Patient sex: F
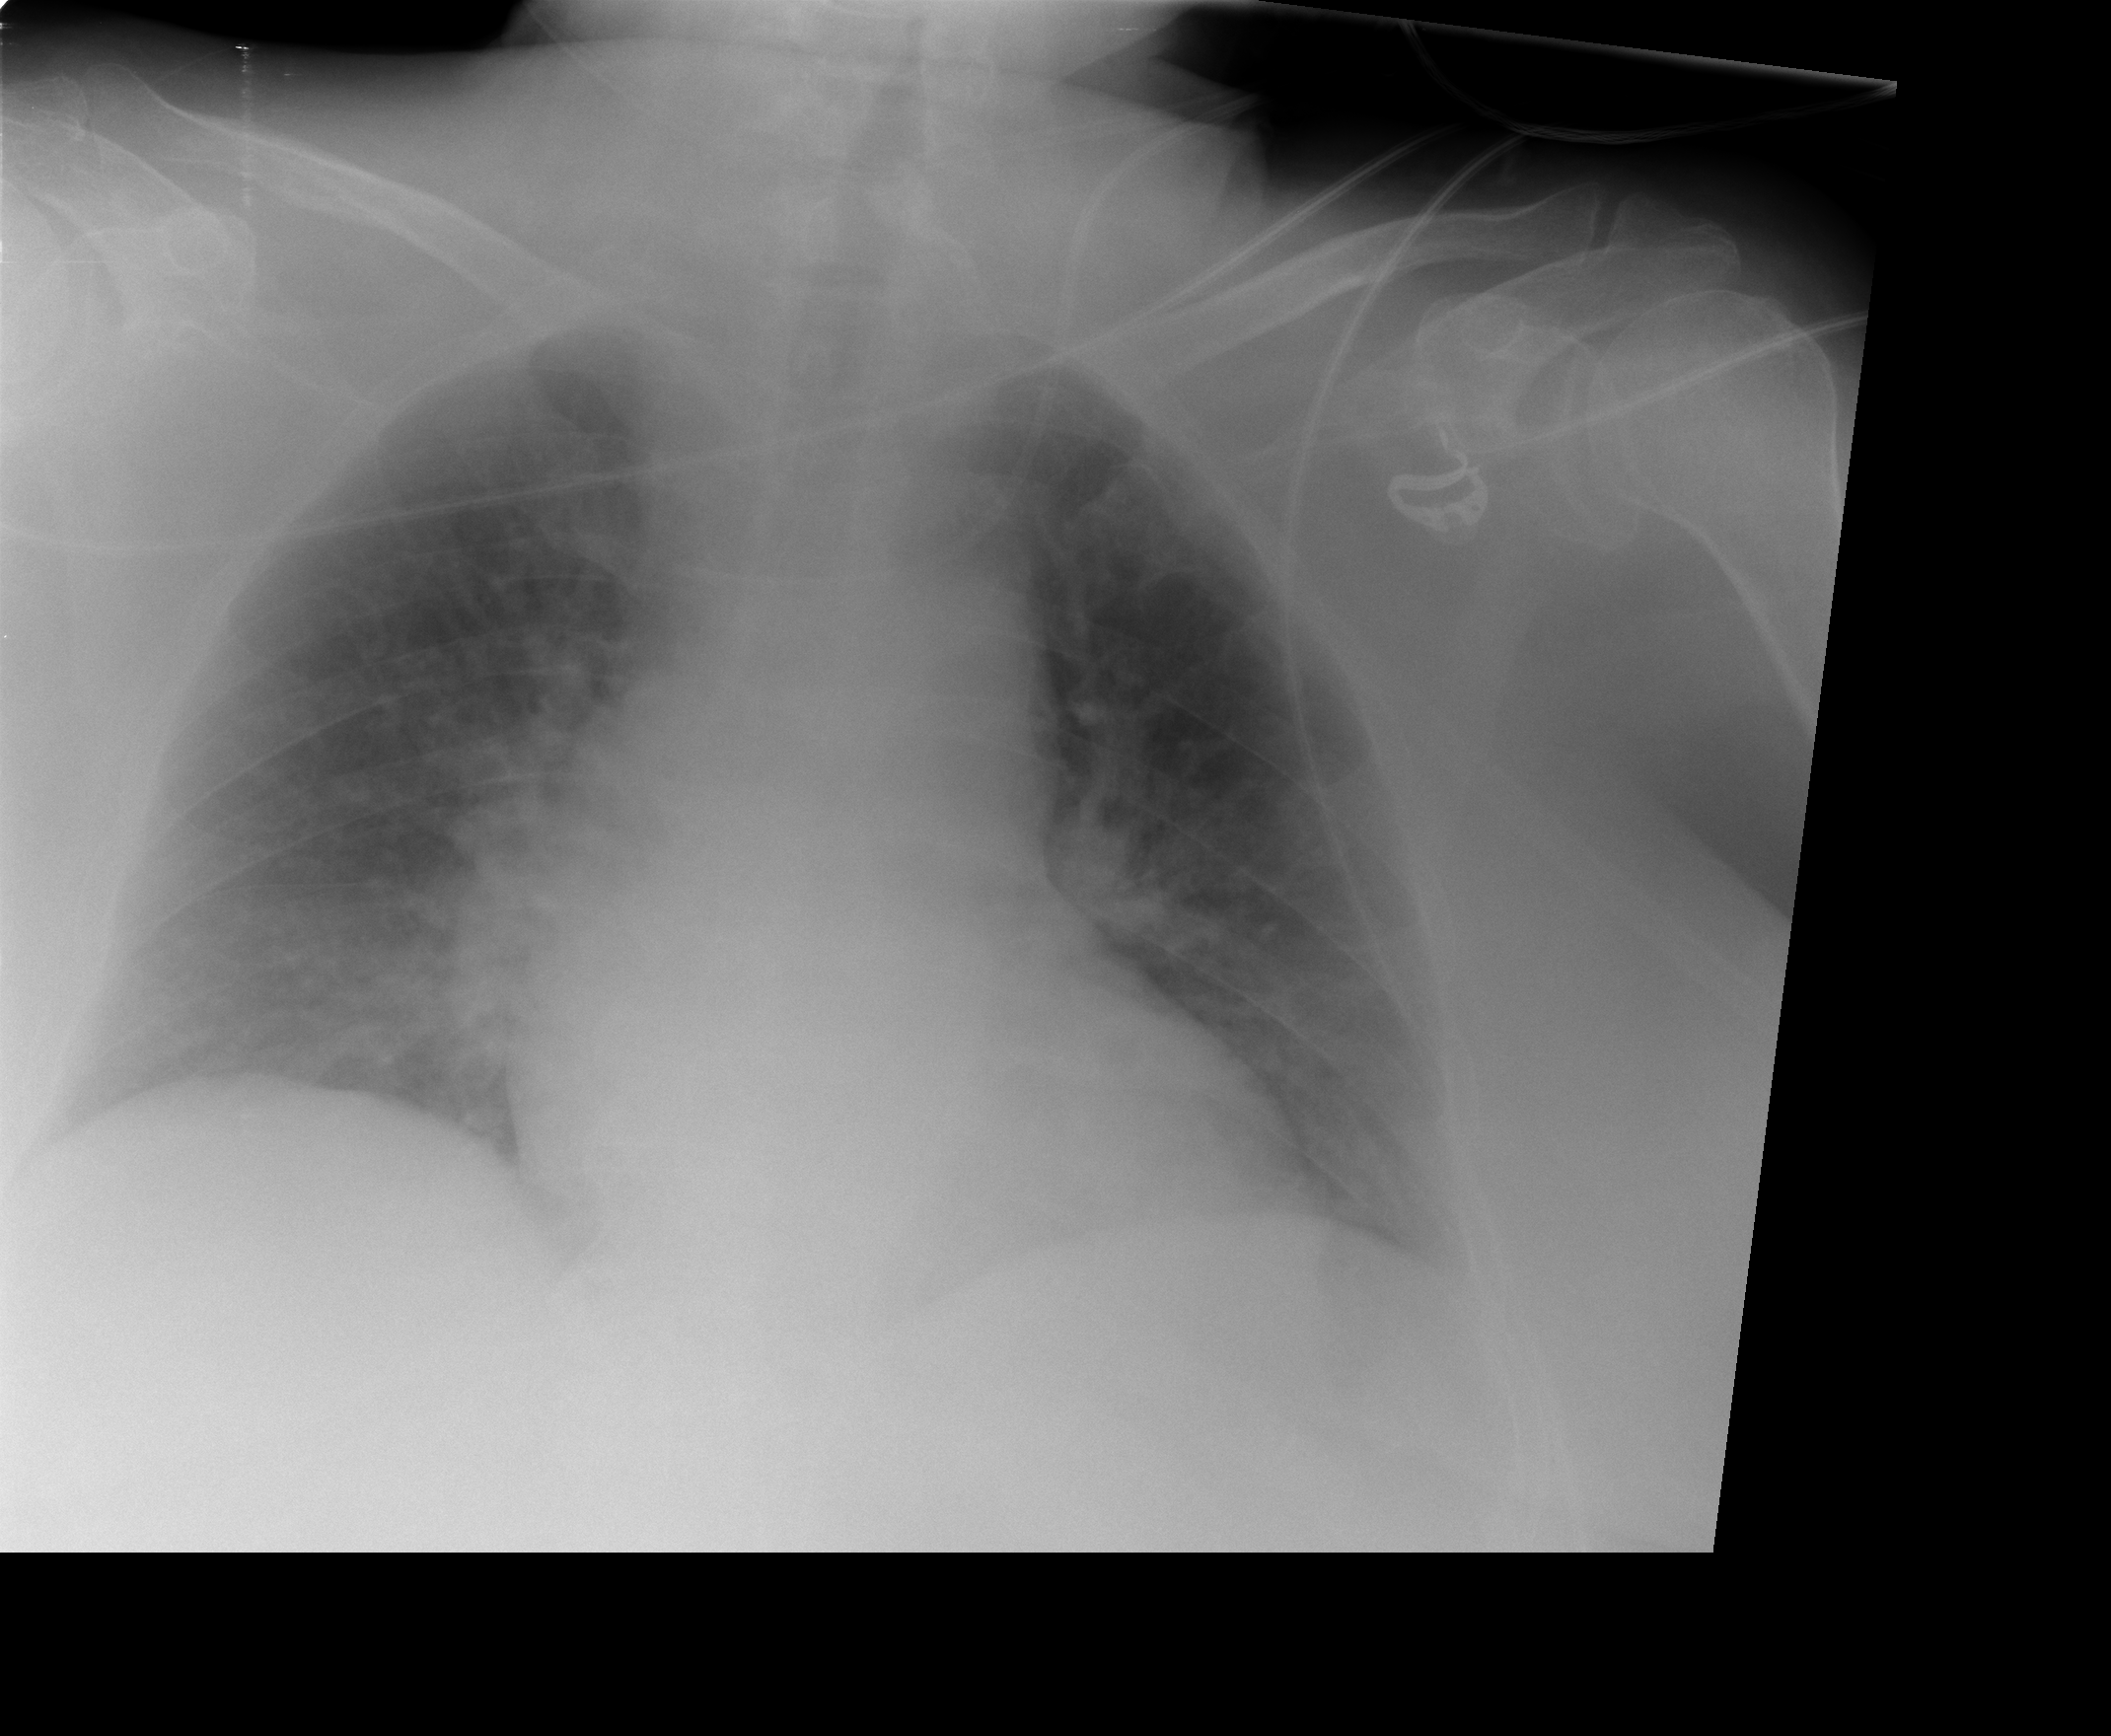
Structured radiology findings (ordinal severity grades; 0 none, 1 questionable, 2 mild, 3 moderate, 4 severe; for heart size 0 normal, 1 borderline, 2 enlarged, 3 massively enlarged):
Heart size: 1
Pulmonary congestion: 2
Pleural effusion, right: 0
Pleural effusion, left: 0
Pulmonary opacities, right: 0
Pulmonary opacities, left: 0
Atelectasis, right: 2
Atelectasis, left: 1